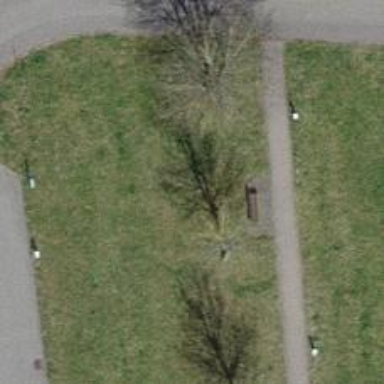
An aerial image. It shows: Brown bench in the vicinity.